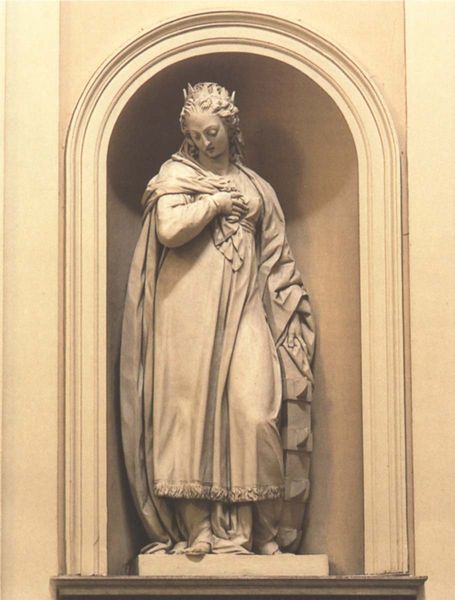
Titel: Hl. Katharina von Alexandria
Künstler: Camillo Mariani
Standort: Rom, S. Bernardo alle Terme (EU - I - Latium)
Schlagwörter: hand, kopf, schatten, umhang, ocker, frau, kleid, licht, zeichnung, dame, wand, falten, sockel, stehen, stein, hände, kirche, figur, gewand, mantel, krone, skulptur, bogen, rundbogen, plastik, geneigt, foto, barfuss, nische, dom, kranz, kleidchen, heilige, borde, stehenblick